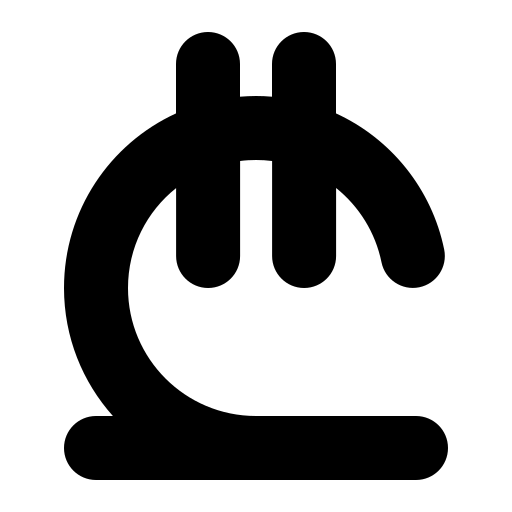
Tags: icon, FontAwesome, fa-icon, solid, lari, sign